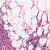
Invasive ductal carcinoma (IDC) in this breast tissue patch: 1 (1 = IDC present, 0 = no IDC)